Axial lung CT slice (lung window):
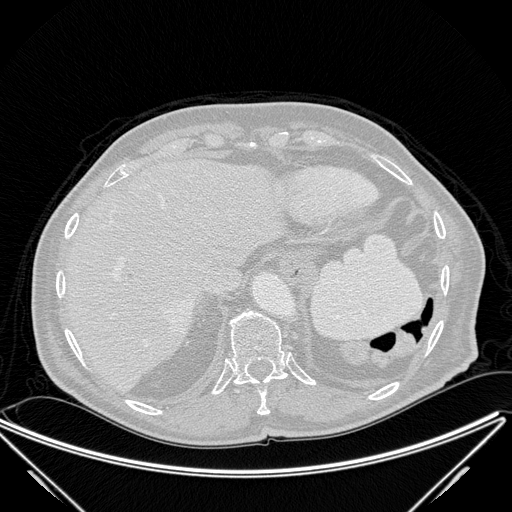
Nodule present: no